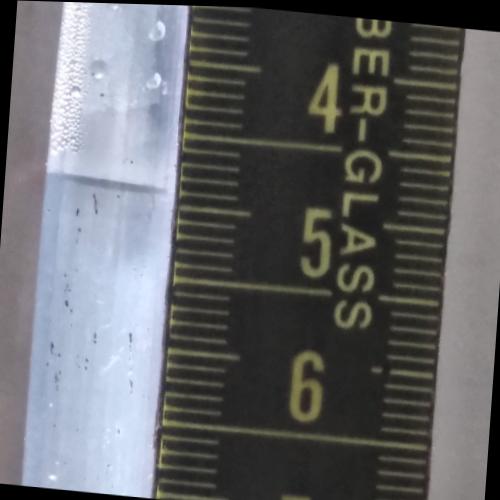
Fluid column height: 4.9 cm